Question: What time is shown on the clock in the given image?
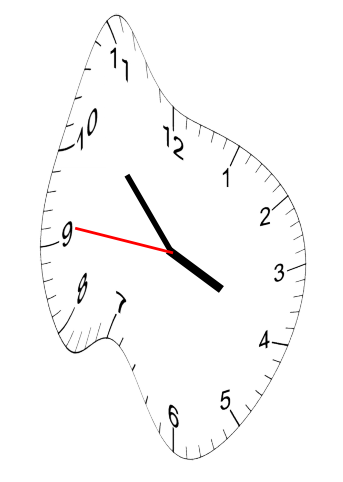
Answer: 03:52:46